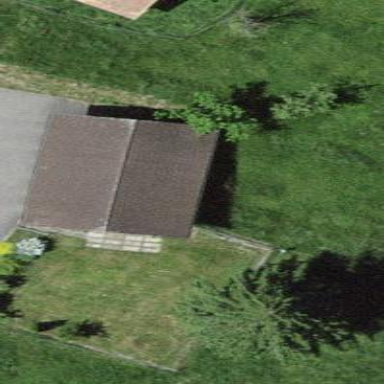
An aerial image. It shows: Garage building.